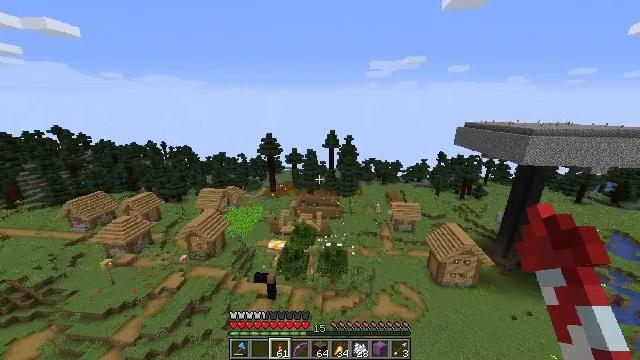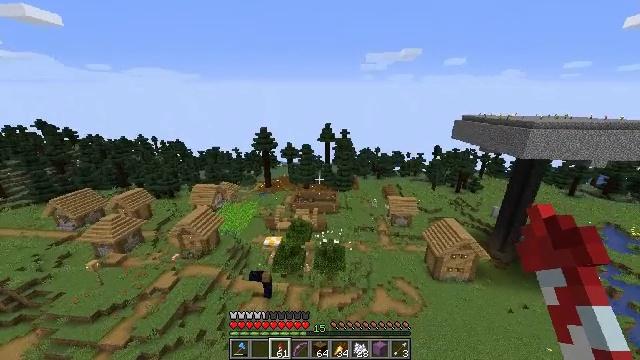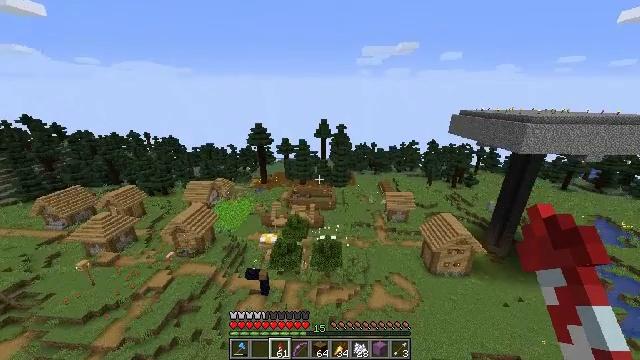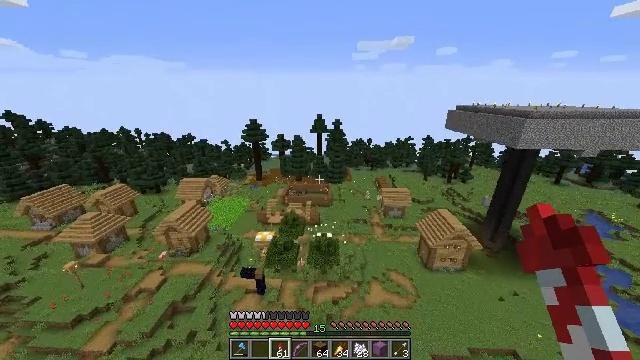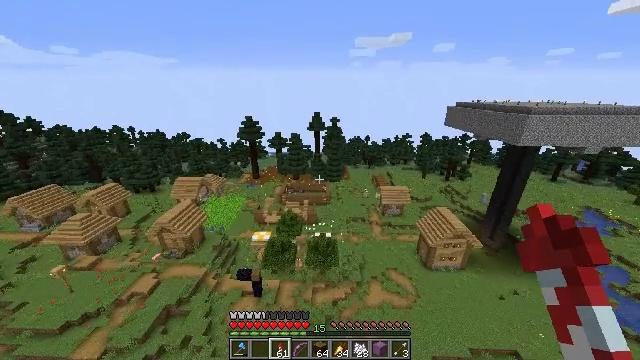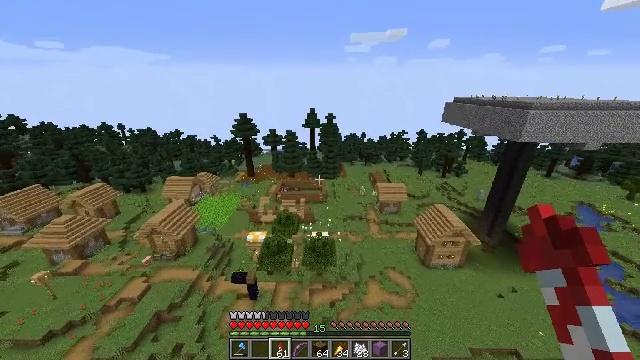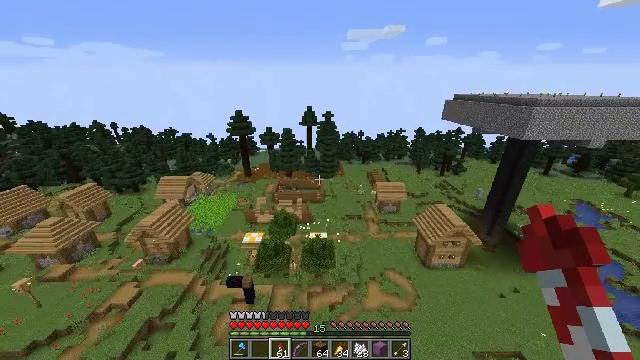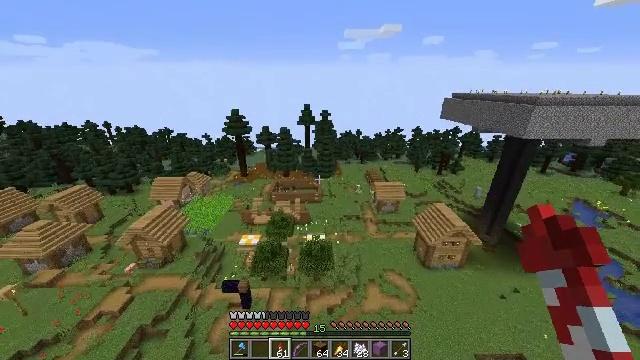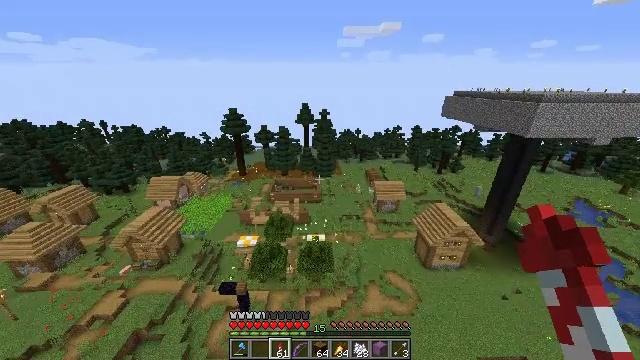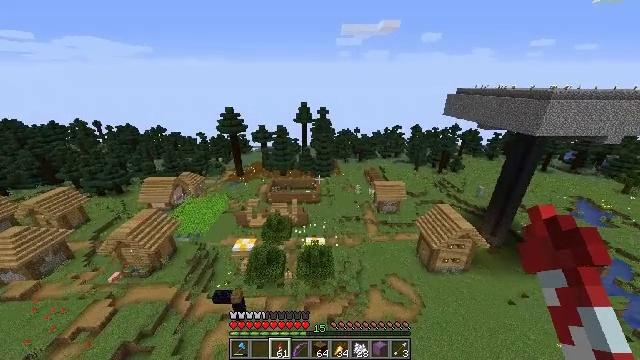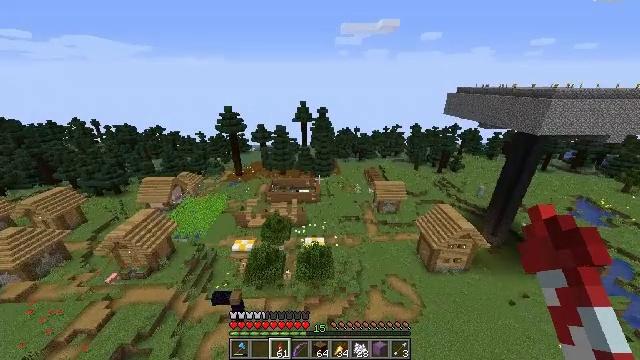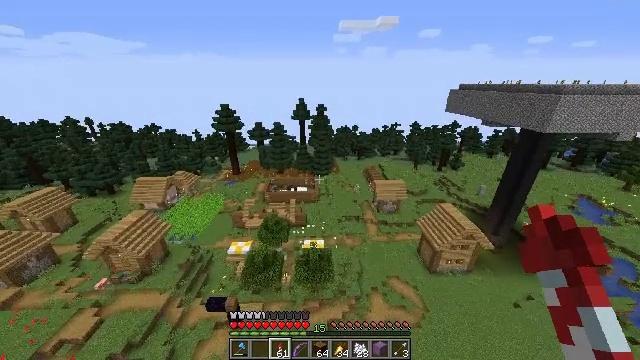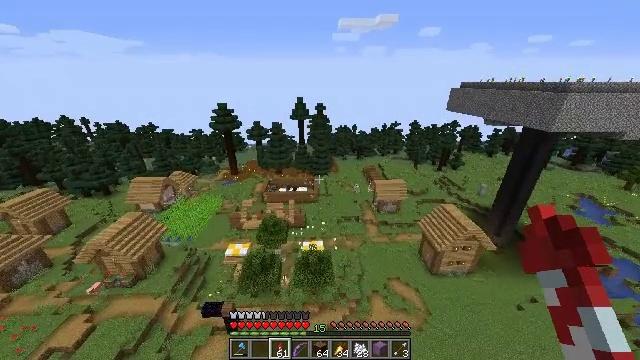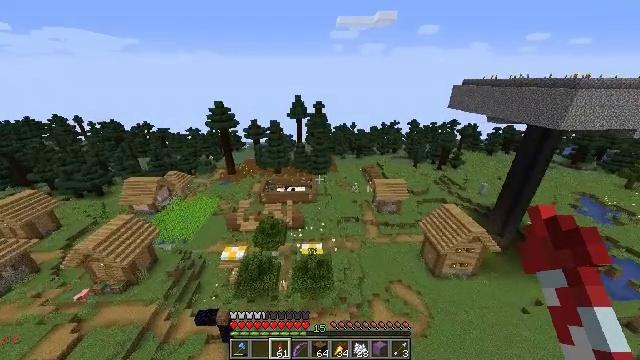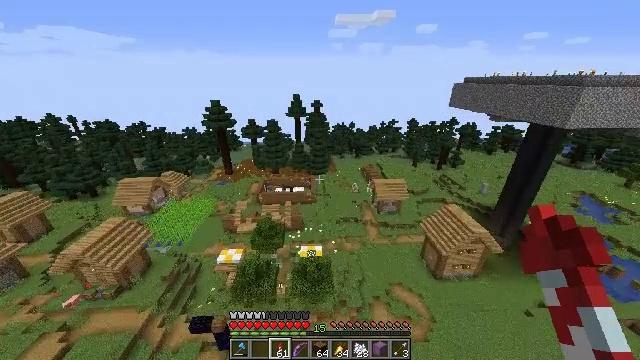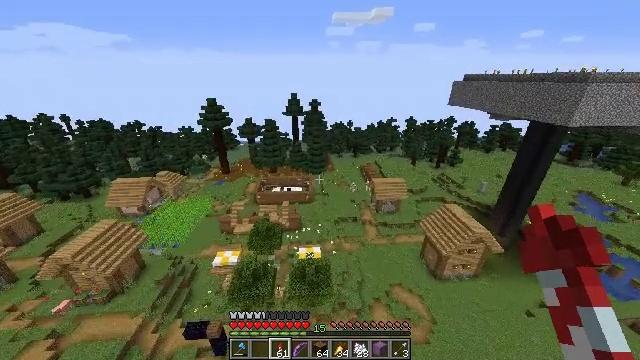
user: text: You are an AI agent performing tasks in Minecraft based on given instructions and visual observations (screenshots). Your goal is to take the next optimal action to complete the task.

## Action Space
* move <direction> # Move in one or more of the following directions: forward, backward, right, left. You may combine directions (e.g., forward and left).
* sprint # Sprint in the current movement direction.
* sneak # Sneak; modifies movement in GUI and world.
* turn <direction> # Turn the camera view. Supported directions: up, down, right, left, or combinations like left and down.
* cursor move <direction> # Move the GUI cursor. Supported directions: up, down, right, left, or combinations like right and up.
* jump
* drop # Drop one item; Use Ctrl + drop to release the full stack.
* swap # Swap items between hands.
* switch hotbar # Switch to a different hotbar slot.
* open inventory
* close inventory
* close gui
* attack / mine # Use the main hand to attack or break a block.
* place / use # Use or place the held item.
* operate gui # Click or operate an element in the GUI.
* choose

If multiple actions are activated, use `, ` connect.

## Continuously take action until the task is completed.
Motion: motion action
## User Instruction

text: Retrieve the lectern from the structure.
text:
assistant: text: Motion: move forward, sprint, turn right and down, jump
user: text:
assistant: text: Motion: move forward, sprint, turn right and down, jump
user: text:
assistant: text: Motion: move forward, sprint, turn right and down, jump
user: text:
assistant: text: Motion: move forward, sprint, jump
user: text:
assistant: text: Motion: move forward, sprint, turn right, jump
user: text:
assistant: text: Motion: move forward, sprint, jump
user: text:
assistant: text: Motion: move forward, sprint, jump
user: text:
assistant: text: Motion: move forward, sprint, jump
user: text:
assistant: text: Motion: move forward, sprint, jump
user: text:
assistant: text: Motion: move forward, sprint, jump
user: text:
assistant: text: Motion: move forward, sprint, jump
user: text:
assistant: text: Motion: move forward, sprint, jump
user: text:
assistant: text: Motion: move forward, sprint, jump
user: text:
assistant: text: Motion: move forward, sprint, jump
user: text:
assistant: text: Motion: move forward, sprint, jump
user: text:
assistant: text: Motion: move forward, sprint, jump
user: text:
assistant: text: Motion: move forward, sprint, jump
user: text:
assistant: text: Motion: move forward, sprint, jump
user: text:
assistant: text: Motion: move forward, sprint, turn right, jump
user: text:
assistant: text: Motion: move forward, sprint, turn right, jump
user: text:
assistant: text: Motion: move forward, sprint, jump
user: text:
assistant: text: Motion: move forward, sprint, jump
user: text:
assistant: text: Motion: move forward, sprint, jump
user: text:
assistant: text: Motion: move forward, sprint, jump
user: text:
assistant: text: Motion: move forward, sprint, jump
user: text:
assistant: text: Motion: move forward, sprint, jump
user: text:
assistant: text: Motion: move forward, sprint, jump
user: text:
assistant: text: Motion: move forward, sprint, jump
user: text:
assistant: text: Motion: move forward, sprint, jump
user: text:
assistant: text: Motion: move forward, sprint, jump